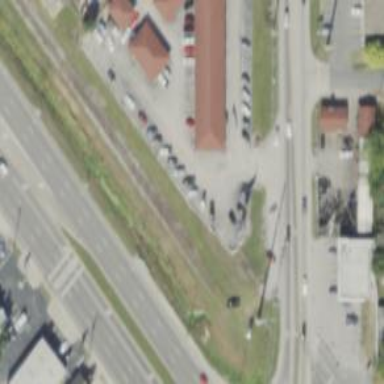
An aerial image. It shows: Rail spur service.